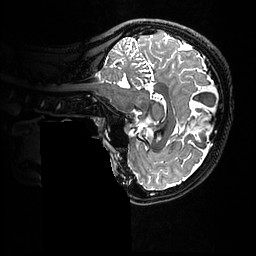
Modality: T2w
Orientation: sagittal
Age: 23
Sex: female
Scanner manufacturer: ge
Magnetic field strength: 3 T
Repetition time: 3.202 s
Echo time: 0.0669 s